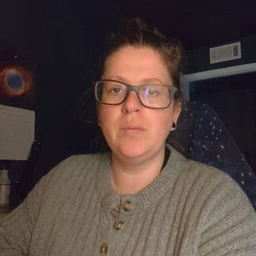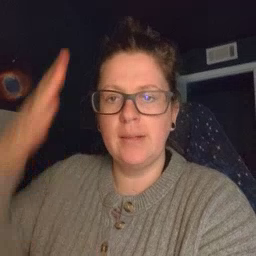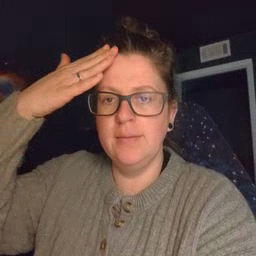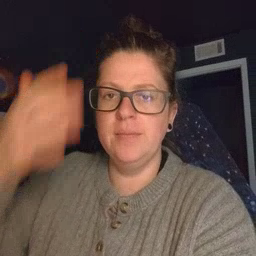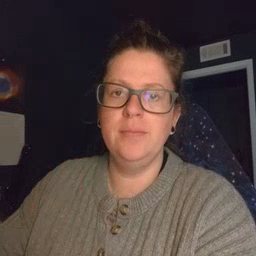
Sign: hat